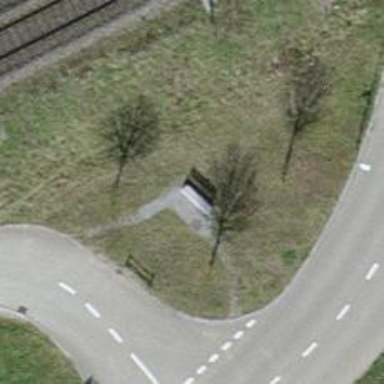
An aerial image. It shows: Brown bench in the vicinity.